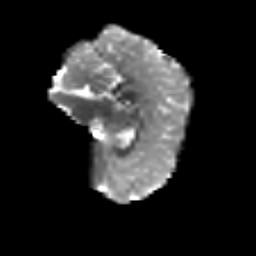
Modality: T2w
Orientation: sagittal
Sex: female
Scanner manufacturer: siemens
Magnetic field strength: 3 T
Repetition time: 5 s
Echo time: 0.071 s